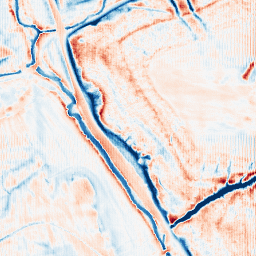
Category: edge_preserving
Decomposition family: anisotropic_diffusion
Decomposition parameters: iterations: 50
kappa: 50
gamma: 0.2
Upsampling method: fft_zeropad
Upsampling parameters: scale: 4
Upsampling scale: 4